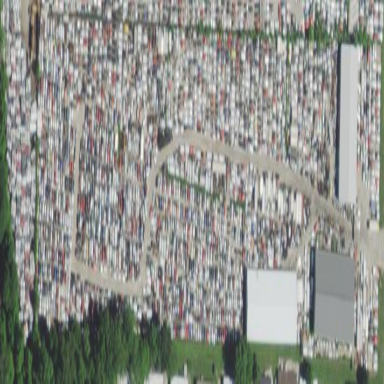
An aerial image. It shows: Industrial area designated as scrap yard.